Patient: sex M, age 60
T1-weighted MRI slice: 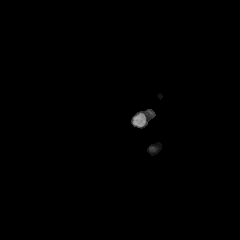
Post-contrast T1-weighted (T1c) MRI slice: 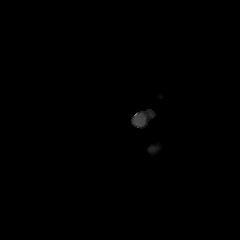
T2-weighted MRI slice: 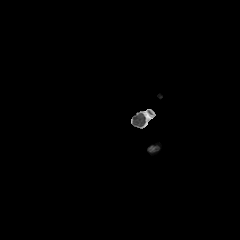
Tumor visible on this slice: no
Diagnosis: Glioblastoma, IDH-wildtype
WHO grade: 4